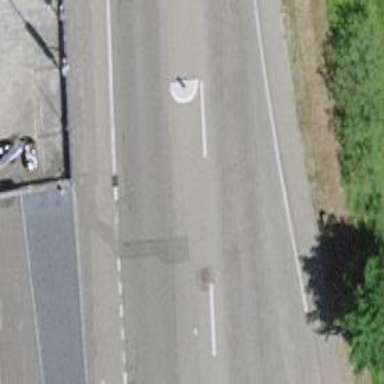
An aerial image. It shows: Asphalt road with sidewalks on both sides. The road is classified as primary highway.